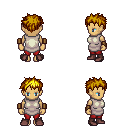
a pixel art fantasy rpg character, female body template, human, tanned skin, white tunic, red pants, blonde bedhead hairstyle, leather bracers, maroon shoes, four views (front, back, left, right), 2x2 character sprite sheet, small pixel art, hard edges, no anti-aliasing